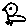
Label: bird